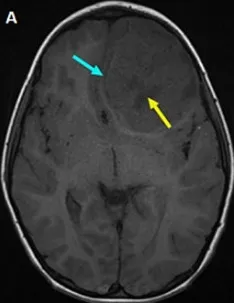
Brain MRI in axial section showing a left basifrontal intra-axial lesion extended to the left polar temporal region, in hypointense on the T1-weighted sequences.
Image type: radiology (mri)